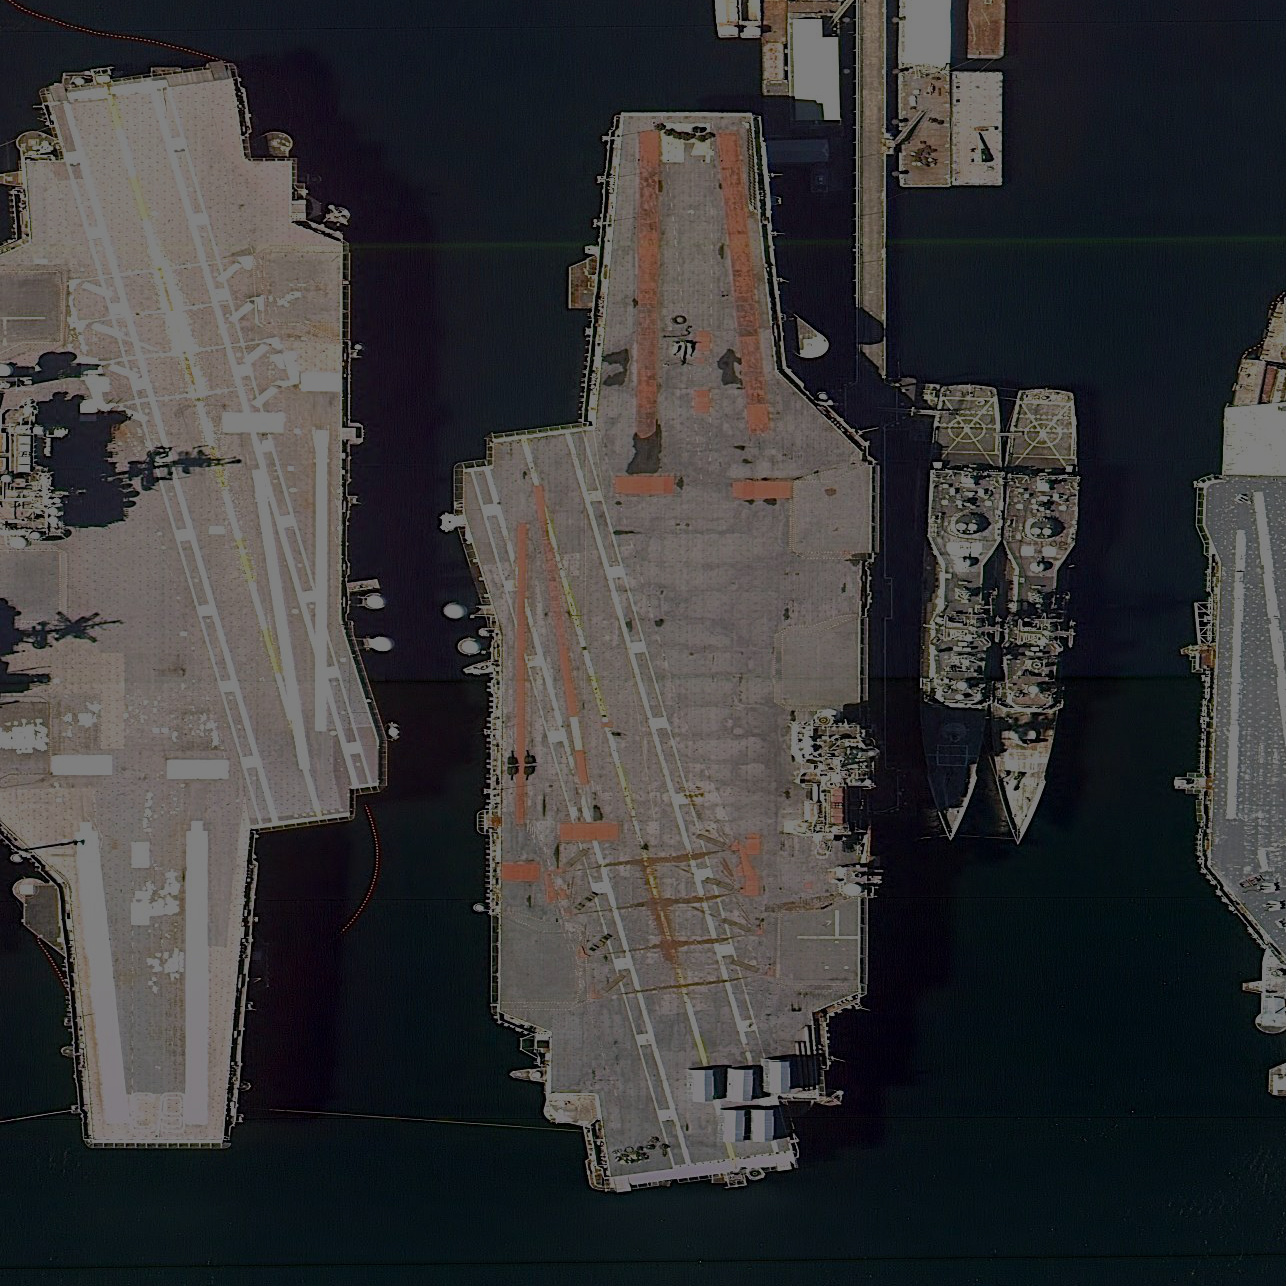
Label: aircraft_carrier